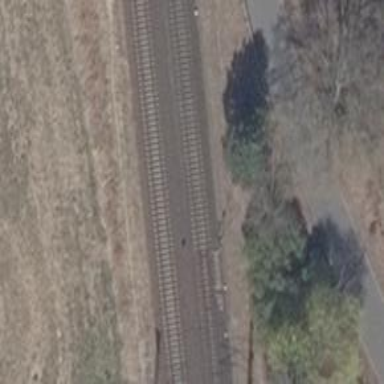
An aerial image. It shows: Railway signal.